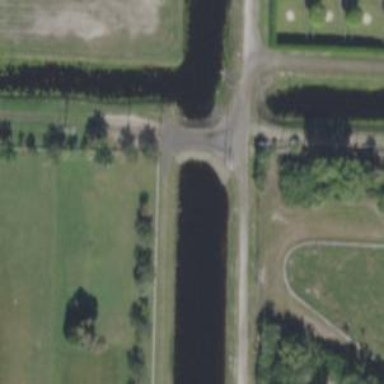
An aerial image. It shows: Canal.